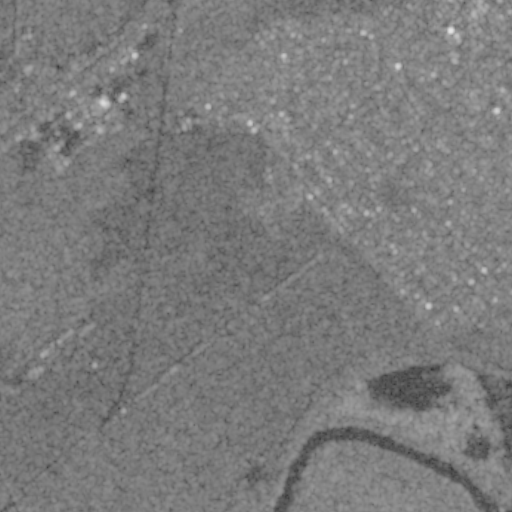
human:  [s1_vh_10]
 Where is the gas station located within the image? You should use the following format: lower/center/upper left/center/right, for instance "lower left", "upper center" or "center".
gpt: The gas station is located in the lower left of the image.
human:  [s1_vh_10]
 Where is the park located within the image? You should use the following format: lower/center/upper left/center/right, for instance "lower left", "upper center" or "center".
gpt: The park is located in the center right of the image.
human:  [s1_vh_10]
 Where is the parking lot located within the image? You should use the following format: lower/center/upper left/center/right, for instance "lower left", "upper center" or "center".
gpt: The parking lot is located in the upper left of the image.
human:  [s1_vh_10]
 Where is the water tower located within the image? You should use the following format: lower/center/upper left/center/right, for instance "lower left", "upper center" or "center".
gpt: The water tower is located in the lower left of the image.
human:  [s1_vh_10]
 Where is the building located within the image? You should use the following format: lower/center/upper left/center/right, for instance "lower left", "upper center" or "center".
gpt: There is no building in the image.

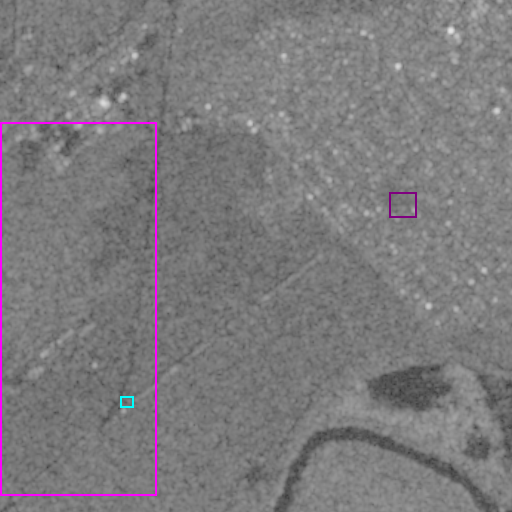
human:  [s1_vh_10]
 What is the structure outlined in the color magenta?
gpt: The structure outlined in magenta is a crop field.
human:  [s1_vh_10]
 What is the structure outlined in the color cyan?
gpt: The structure outlined in cyan is a gas station.
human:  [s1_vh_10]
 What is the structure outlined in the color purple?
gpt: The structure outlined in purple is a park.
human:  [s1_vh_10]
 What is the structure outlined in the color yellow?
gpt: There is no yellow outline.